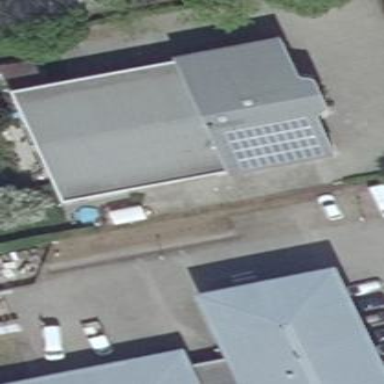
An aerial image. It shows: Commercial building hosting car rental service.